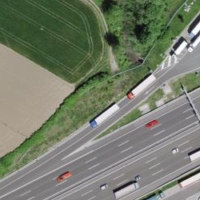
EUNIS habitat code: 57
Species observed at this site:
Populus tremula
Eristalis tenax